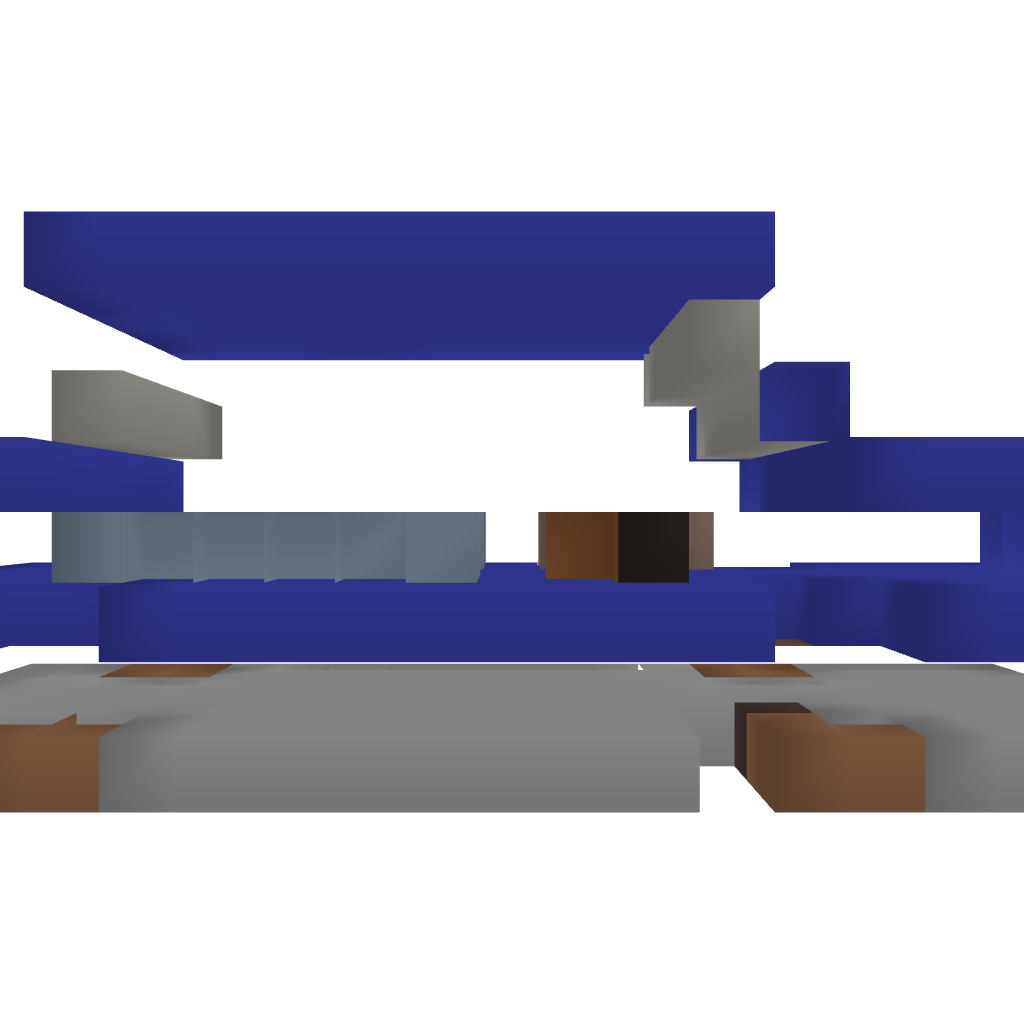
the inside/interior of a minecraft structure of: Car House